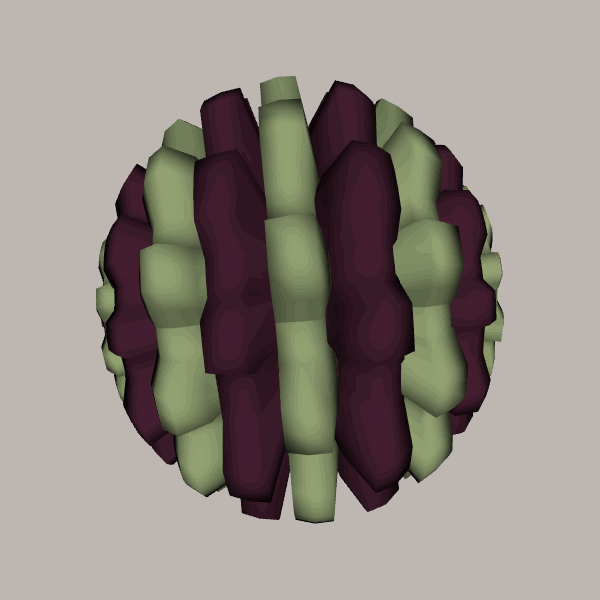
Background: light